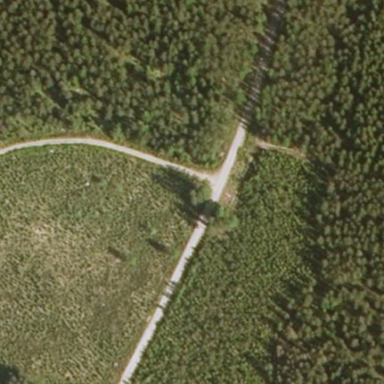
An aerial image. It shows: Forest area.